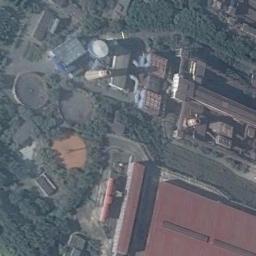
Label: thermal_power_station